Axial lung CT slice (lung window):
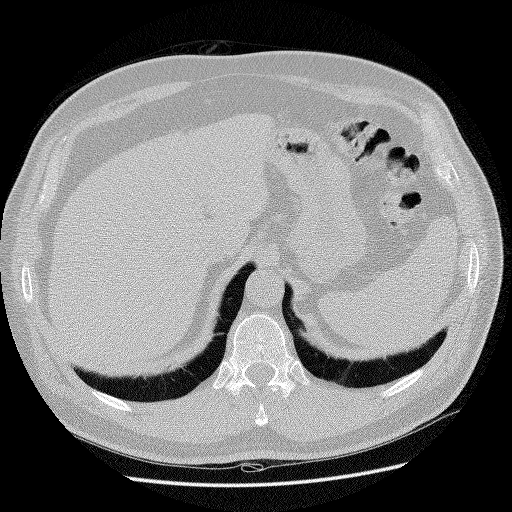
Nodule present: no